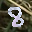
Label: 8